Question: In a Windows 8.1 application (.NET 4.5) I have (across two templates, because of Binding) a Grid which contains a StackPanel which contains a ListView.
The thing is, the ListView doens't scale with available space, instead shows a scroll bar.
'''
<Grid DataContext="{Binding}">
<Grid.RowDefinitions>
<RowDefinition Height="Auto"/>
<RowDefinition Height="*"/> <!-- IF I set MinHeight here, it grows -->
</Grid.RowDefinitions>
<TextBlock Grid.Row="0"/>
<ListView
Grid.Row="1"
Margin="10"
ItemsSource="{Binding ementas}"
ItemTemplate="{StaticResource temp1}"
SelectionMode="None"
IsItemClickEnabled="False"
IsSwipeEnabled="False">
</ListView>
</Grid>
'''
Template for the ListView
'''
<StackPanel Width="310" Margin="5,10,5,10" DataContext="{Binding}">
<TextBlock Text="{Binding data}" Style="{StaticResource TitleTextBlockStyle}"/>
<ListView SelectionMode="None"
IsItemClickEnabled="False"
ItemsSource="{Binding pratos}"
ItemTemplate="{StaticResource temp2}"
IsSwipeEnabled="False">
</ListView>
</StackPanel>
'''
And the template for the second ListView
'''
<TextBlock Text="{Binding descricao}"
Margin="5"
Style="{StaticResource BodyTextBlockStyle}"
TextWrapping="WrapWholeWords"/>
'''
Screenshot:

I'd like for the ListView with the scrollbar to have it's size scale to fit content, and only scroll if it runs out of screen space.
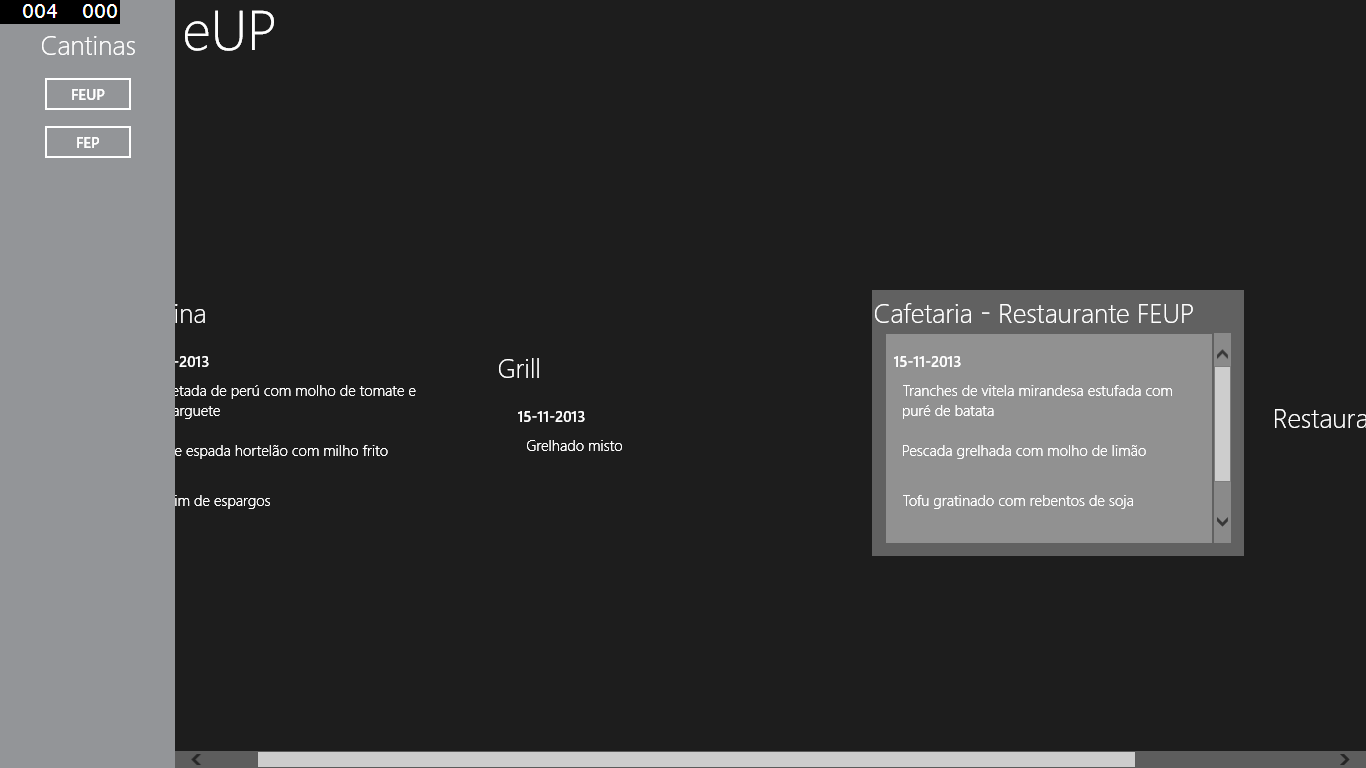
Answer: This is an extremely common problem... the 'StackPanel' does resize its contents to fit the parent control like a 'Grid' does. The solution is simple... don't use a 'StackPanel' except for the simplest of lining up a few controls duties. Instead of this, use a 'Grid' which will automatically fit all space provided by parent controls.